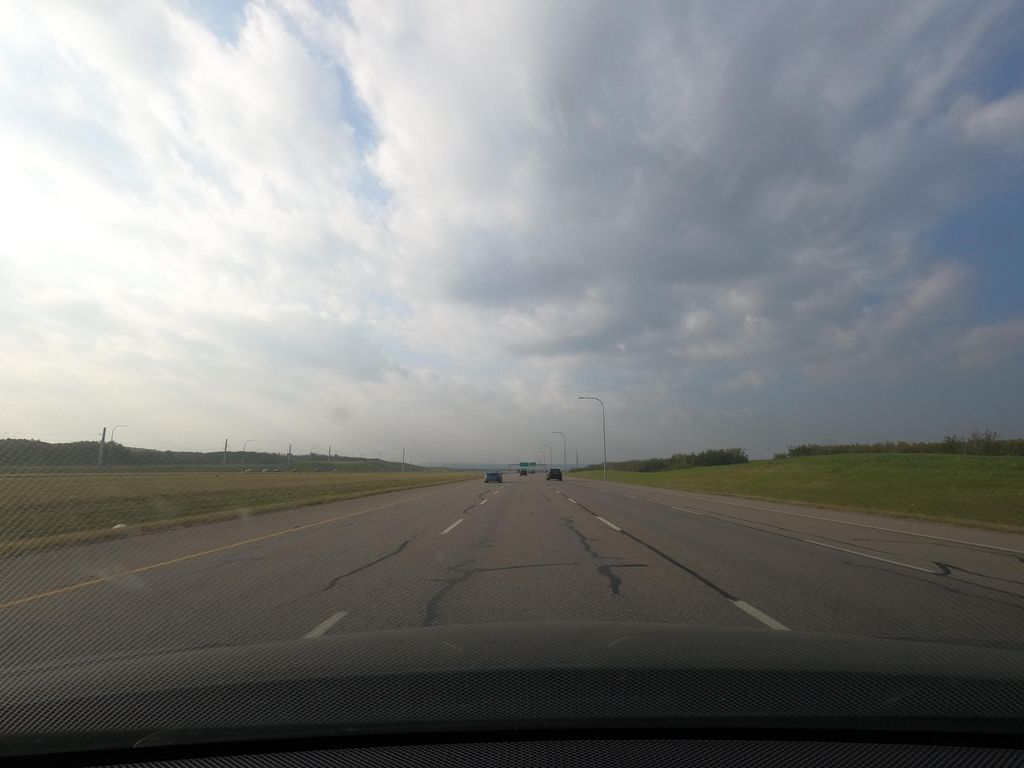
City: calgary